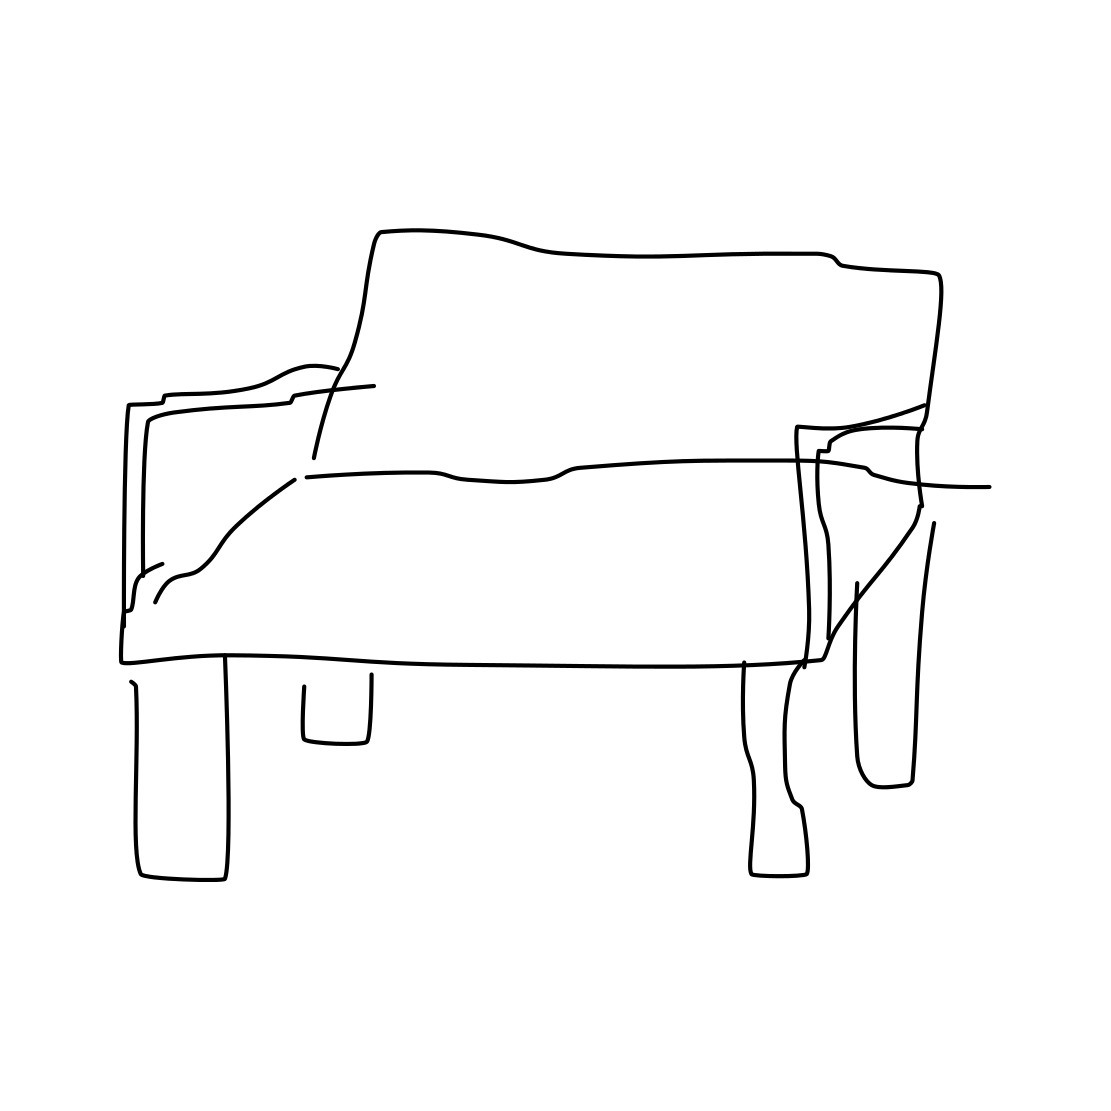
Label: bench